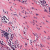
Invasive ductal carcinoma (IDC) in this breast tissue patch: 0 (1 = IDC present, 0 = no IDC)